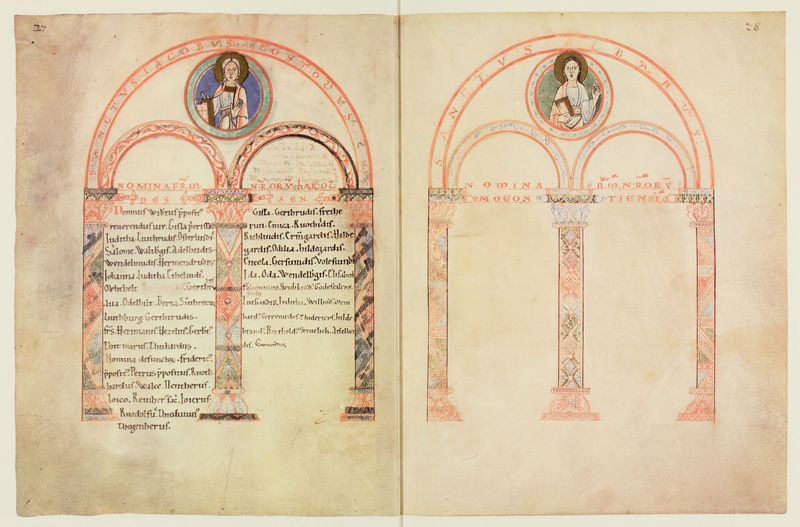
Titel: Liber Vitae der Abtei Corvey
Institution: Münster, Staatsarchiv
Schlagwörter: grün, säulen, rot, schrift, papier, bogen, vergilbt, spalten, rundbogen, bögen, buch, text, buchstaben, kreise, kapitell, heiligenschein, seiten, rundbögen, heilige, buchseiten, miniatur, biforium, medaillons, doppelbögen, buchmalerei, textspalten, albertus, buchkunst, sanctus, boforien